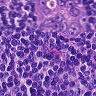
Metastatic tissue present: yes